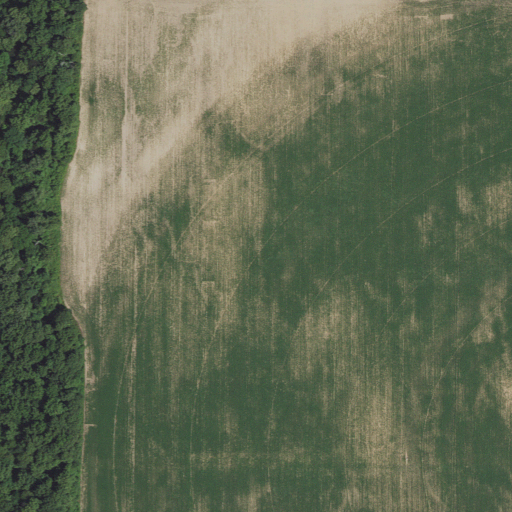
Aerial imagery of plain(s) in Arkansas named Turkey Island containing cultivated crops and woody wetlands